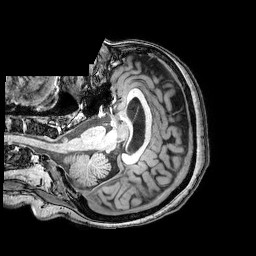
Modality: T1w
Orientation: axial
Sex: female
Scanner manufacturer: philips
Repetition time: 0.00813 s
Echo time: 0.00375 s